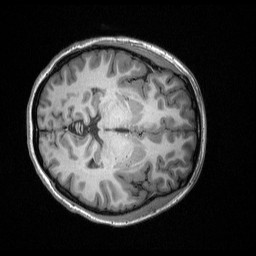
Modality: T1w
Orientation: axial
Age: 19
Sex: female
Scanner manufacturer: siemens
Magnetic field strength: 3 T
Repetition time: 2.53 s
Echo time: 0.00309 s